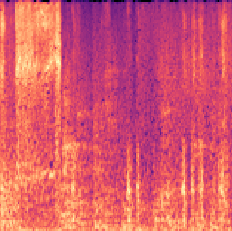
Sound class: Pig